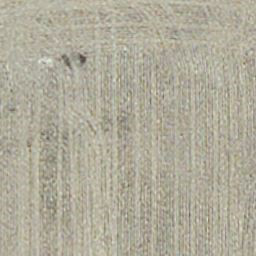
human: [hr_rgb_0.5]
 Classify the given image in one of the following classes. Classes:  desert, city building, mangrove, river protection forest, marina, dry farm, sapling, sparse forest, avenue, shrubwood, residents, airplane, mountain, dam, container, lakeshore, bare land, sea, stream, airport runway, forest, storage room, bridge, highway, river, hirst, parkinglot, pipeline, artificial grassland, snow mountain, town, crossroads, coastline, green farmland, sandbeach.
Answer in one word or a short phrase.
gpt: dry farm